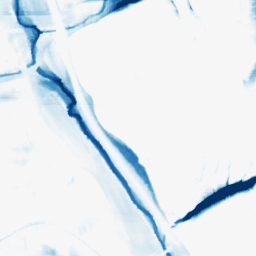
Category: morphological
Decomposition family: morphological_rect
Decomposition parameters: operation: closing
width: 50
height: 20
Upsampling method: linear_exact
Upsampling parameters: scale: 4
Upsampling scale: 4